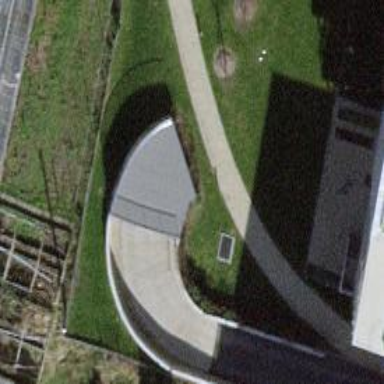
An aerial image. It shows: Driveway tunnel.